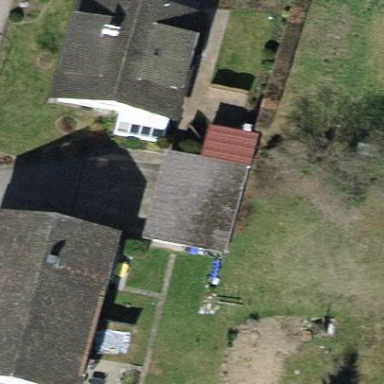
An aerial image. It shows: Garage.